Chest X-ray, AP view. Patient: 66 years old, sex M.
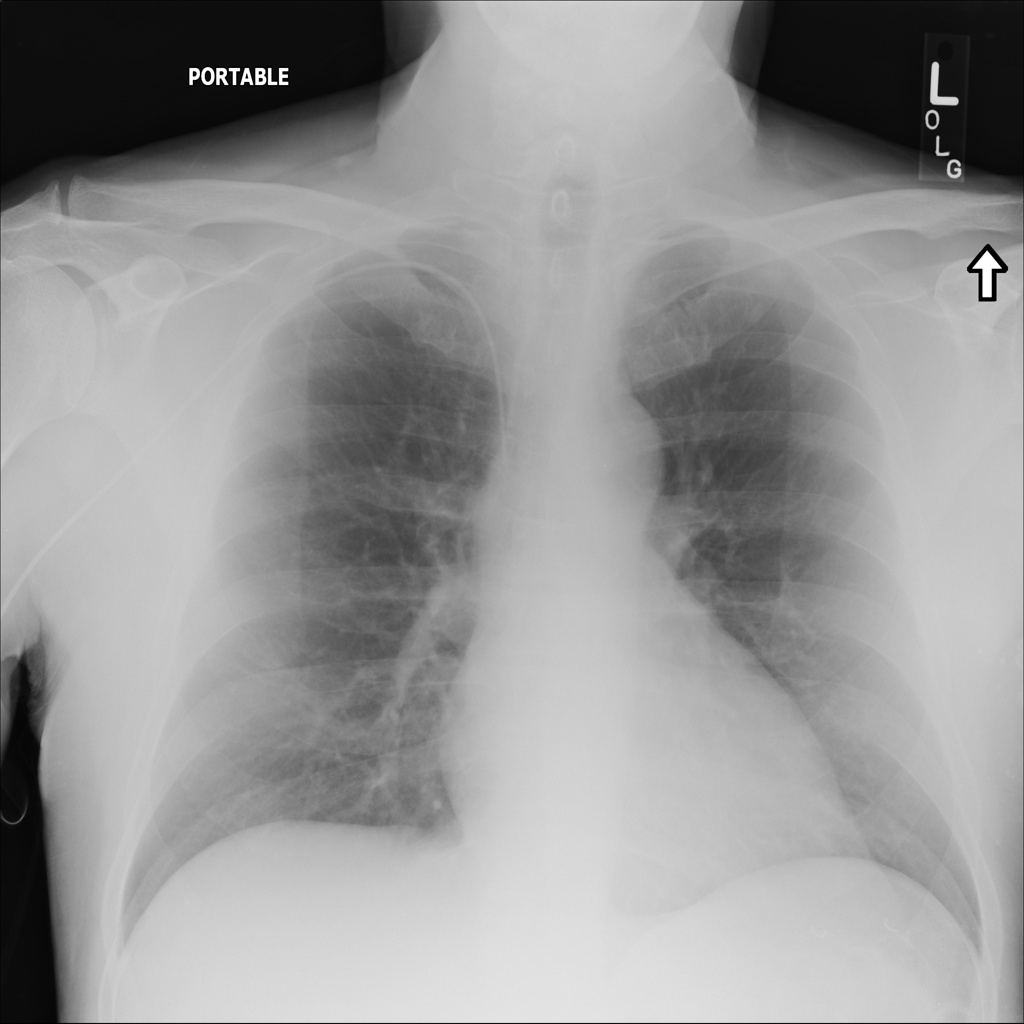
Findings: No Finding